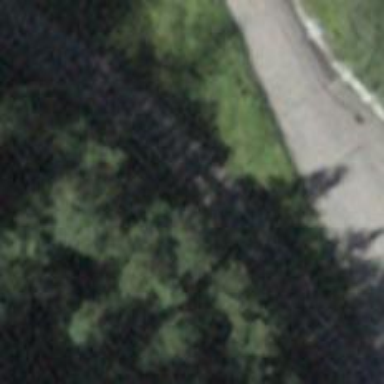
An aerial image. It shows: Dirt track road with grade3 tracktype.